Interaction volume radius: 5 \u00c5
Interaction volume height: 20 \u00c5
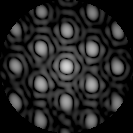
Disorder parameter: 0.1759